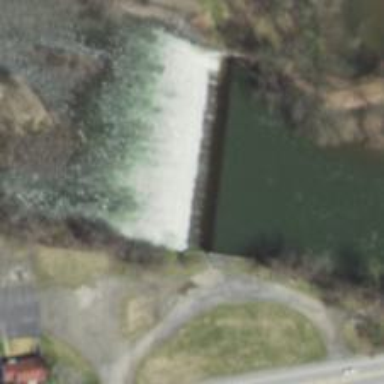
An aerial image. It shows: Weir along the waterway.